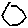
Label: hexagon